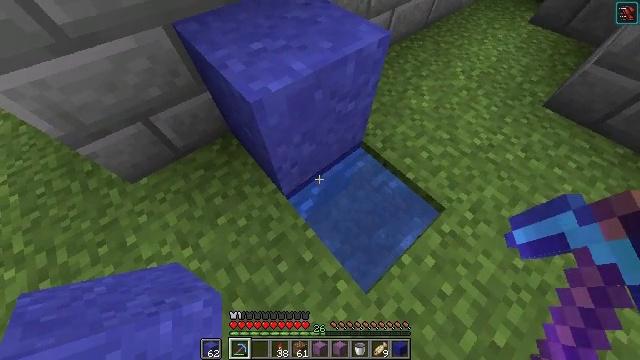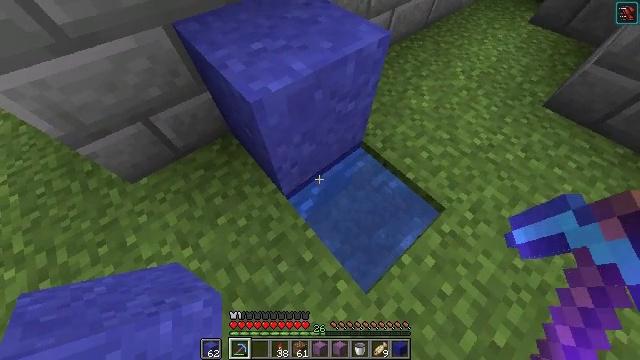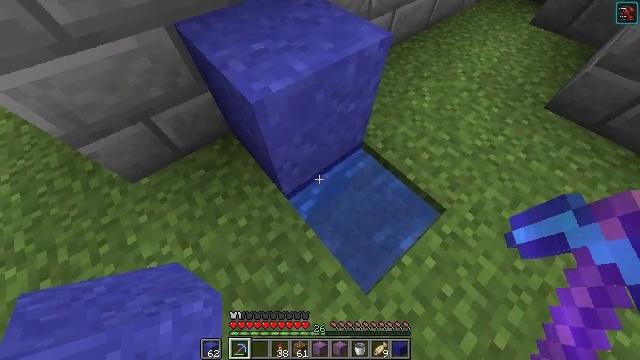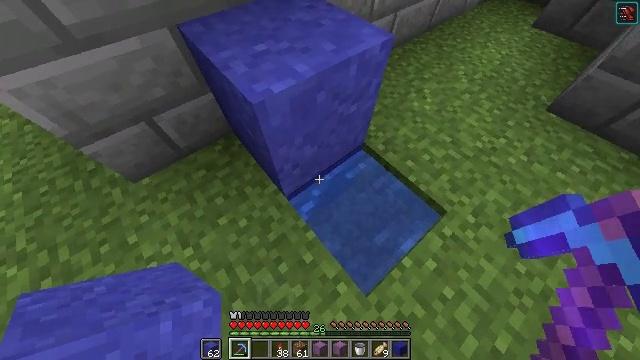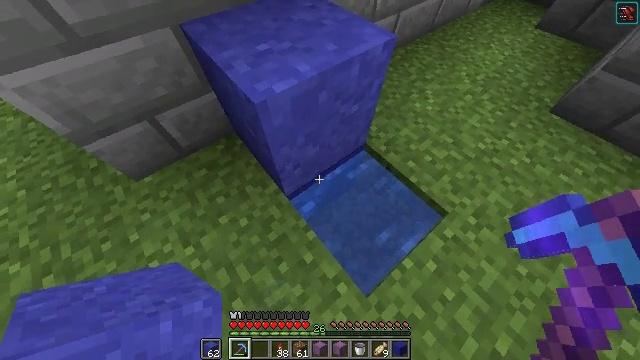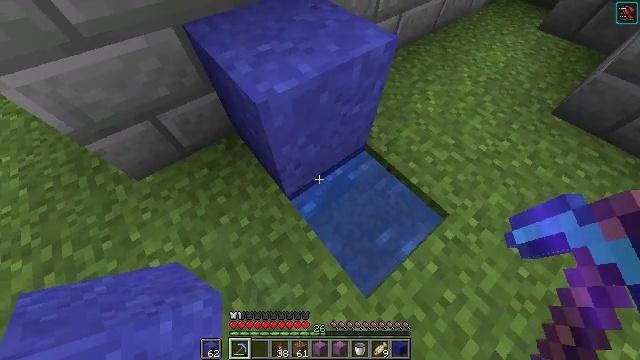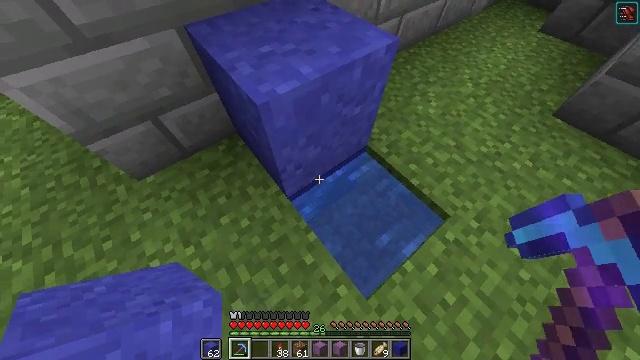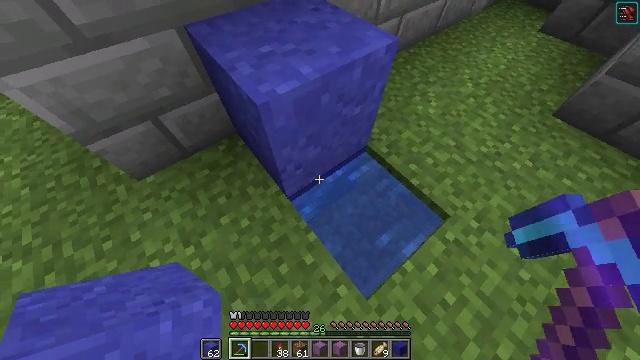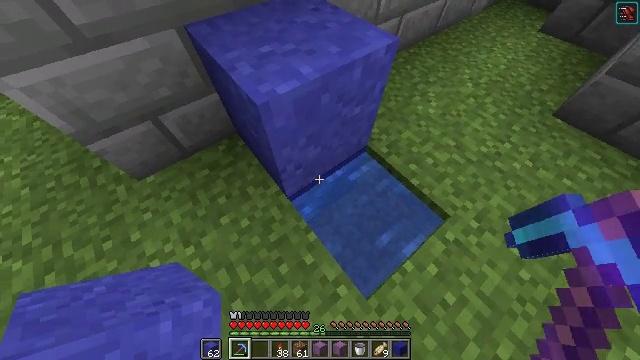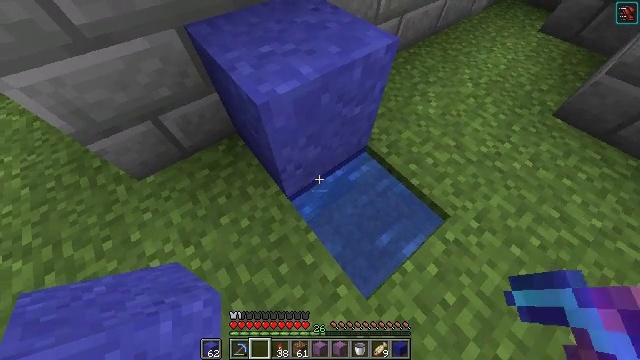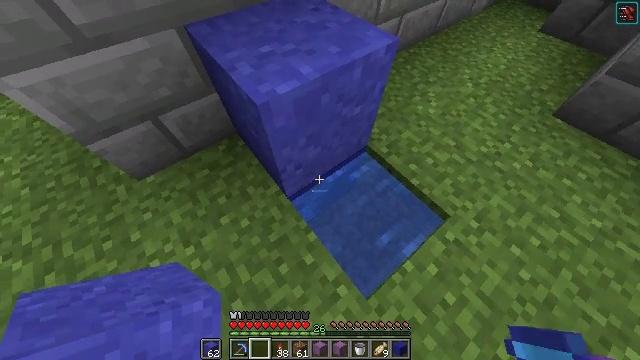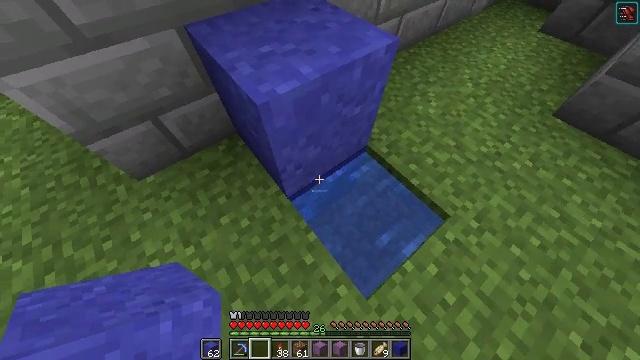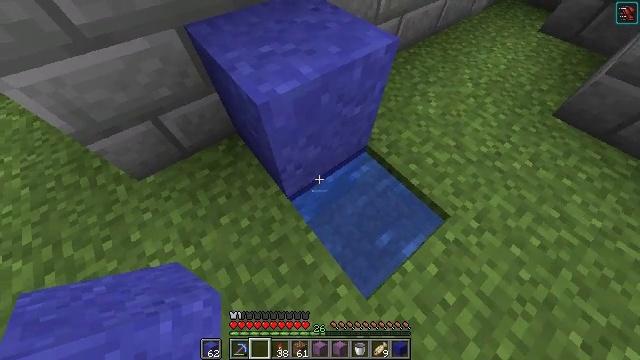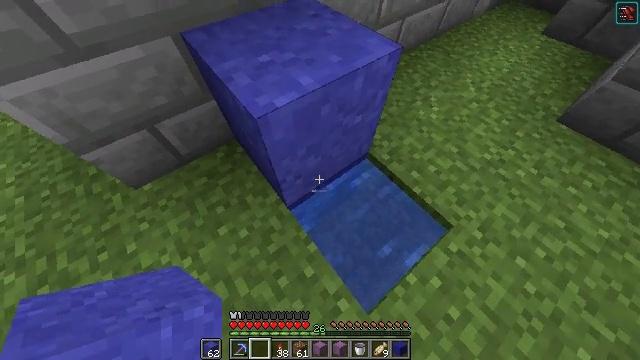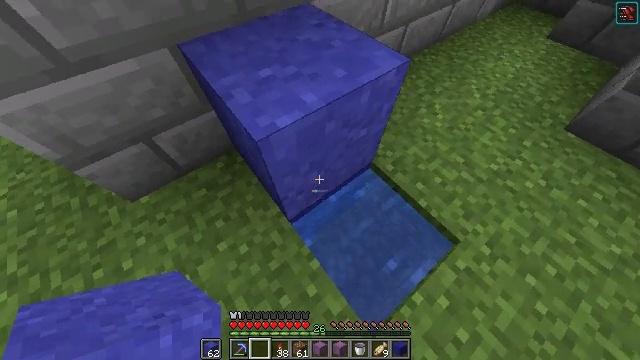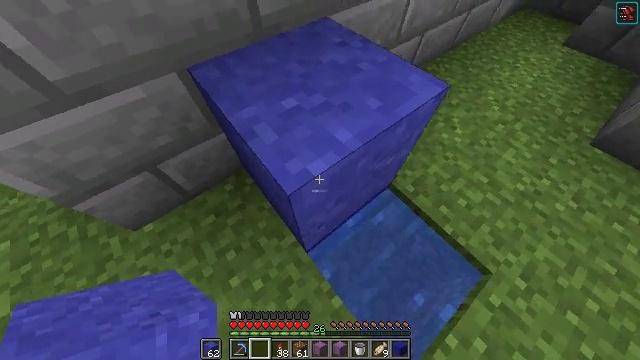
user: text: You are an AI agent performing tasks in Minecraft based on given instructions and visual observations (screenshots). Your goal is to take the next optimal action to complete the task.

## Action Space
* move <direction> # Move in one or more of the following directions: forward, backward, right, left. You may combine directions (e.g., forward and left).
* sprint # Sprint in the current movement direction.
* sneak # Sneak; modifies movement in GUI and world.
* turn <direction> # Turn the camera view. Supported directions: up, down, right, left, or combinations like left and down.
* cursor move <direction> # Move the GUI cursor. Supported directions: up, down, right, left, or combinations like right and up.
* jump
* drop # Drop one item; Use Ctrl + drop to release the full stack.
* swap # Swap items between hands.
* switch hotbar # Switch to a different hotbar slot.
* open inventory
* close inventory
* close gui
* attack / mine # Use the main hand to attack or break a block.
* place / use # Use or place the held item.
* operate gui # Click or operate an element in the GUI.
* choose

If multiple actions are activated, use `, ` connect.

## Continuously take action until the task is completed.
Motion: motion action
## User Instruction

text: Mine the blue concrete powder block.
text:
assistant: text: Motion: no_op
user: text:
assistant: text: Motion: no_op
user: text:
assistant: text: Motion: no_op
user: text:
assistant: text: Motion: no_op
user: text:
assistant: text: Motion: no_op
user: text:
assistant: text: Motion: no_op
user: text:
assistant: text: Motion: no_op
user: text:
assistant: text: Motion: no_op
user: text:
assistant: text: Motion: no_op
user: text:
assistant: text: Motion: no_op
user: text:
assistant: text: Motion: no_op
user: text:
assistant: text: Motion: no_op
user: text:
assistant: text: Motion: move forward
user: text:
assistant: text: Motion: move forward and move left
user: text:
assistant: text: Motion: move forward and move left
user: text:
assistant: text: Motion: move forward and move left, turn right
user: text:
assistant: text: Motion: no_op
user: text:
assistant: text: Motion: turn down, attack / mine
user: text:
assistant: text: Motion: turn down, attack / mine
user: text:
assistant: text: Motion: attack / mine
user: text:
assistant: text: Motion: attack / mine
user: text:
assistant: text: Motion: attack / mine
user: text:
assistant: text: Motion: attack / mine
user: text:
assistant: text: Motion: attack / mine
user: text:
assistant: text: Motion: attack / mine
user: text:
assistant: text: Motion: attack / mine
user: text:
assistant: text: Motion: attack / mine
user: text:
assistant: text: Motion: attack / mine
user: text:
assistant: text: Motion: attack / mine
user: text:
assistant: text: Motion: attack / mine